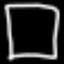
Label: square